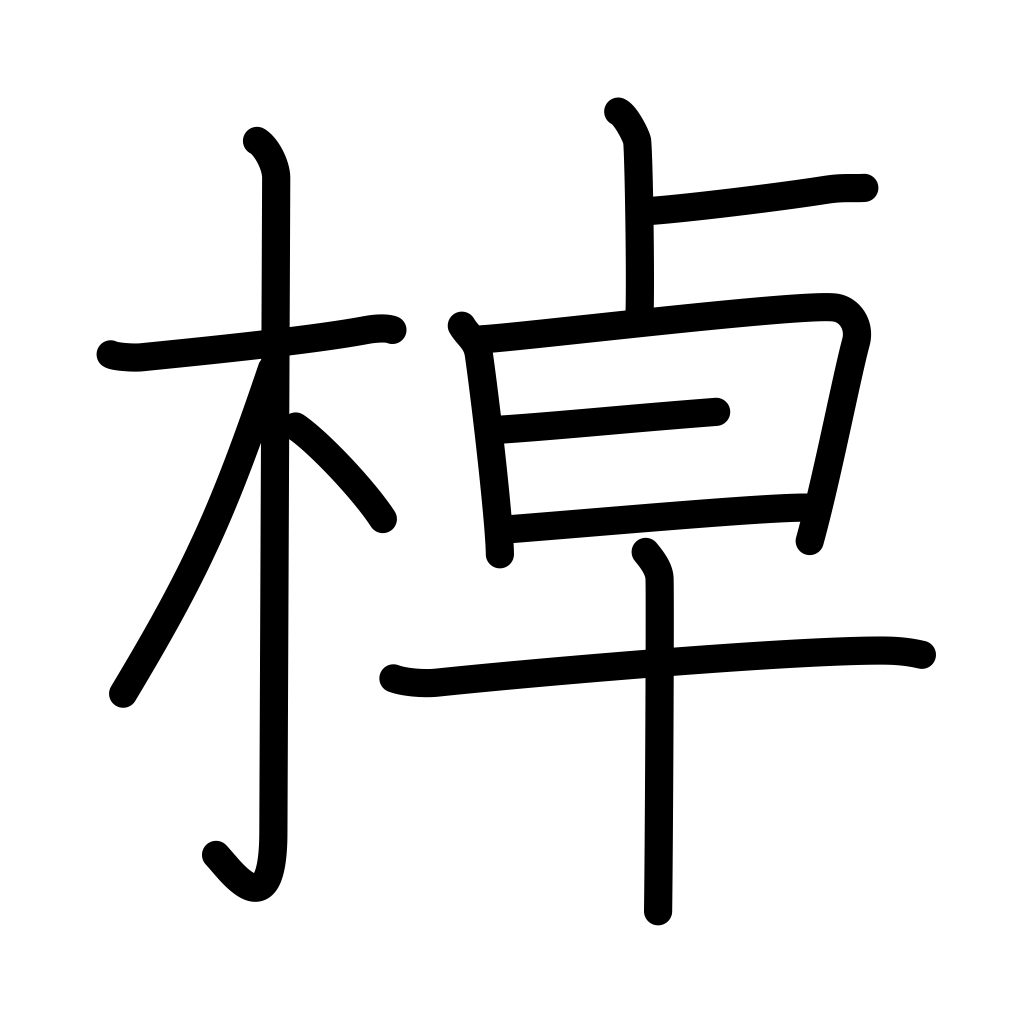
Meaning: pole a boat